高二 · 解析几何
已知 $x, y$ 满足不等式组 $\left\{\begin{array}{l}2 x+y-2 \leq 0 \\ x-2 y-1 \leq 0 \\ x \geq 0\end{array}\right.$, 则点 $P(x, y)$ 所在区域的面积是( )
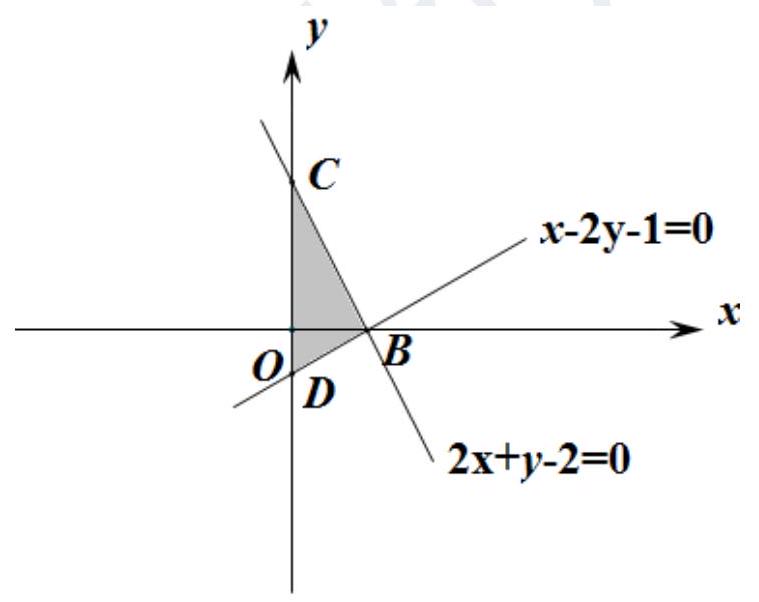
A. 1
B. 2
C. $\frac{5}{4}$
D. $\frac{4}{5}$
答案: C
解析: 不等式表示的平面区域如图:

直线 $2 x+y-2=0$ 的斜率为 -2 , 直线 $x-2 y-1$ 的斜率为 $\frac{1}{2}$, 所以两直线垂直, 故 $\triangle B C D$ 为直角三角形, 易得 $B(1,0), D\left(0,-\frac{1}{2}\right), C(0,2),|B D|=\frac{\sqrt{5}}{2},|B C|=\sqrt{5}$ 所以阴影部分面积
$S_{\triangle B C D}=\frac{1}{2}|B D| \cdot|B C|=\frac{1}{2} \times \frac{\sqrt{5}}{2} \times \sqrt{5}=\frac{5}{4}$, 故选 C。